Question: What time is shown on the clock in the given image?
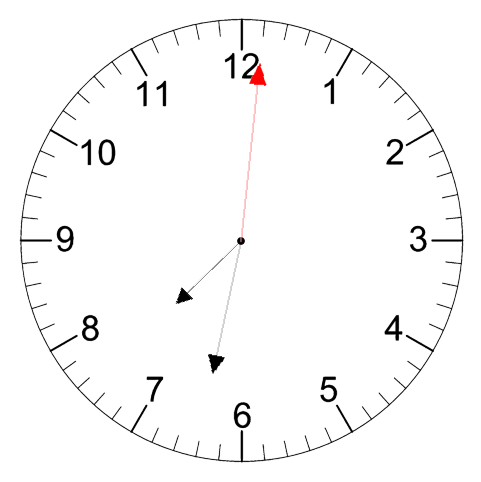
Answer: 07:32:01